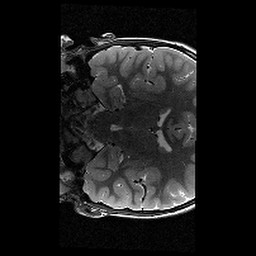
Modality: T2w
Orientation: coronal
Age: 10
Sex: male
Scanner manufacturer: siemens
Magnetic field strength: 3 T
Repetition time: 9.23 s
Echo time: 0.067 s